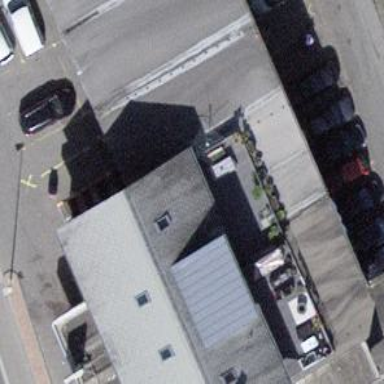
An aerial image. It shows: General shop.